Question:
trying 1 conditions and it's works
'''
INDEX($E$7:$E$13;SMALL(IF($H$7:$H$12="Not Paid";ROW($H$7:$H$12)-ROW($H$7)+1);1))
'''
trying 2 conditions and not working
'''
INDEX($E$7:$E$13;SMALL(IF($H$7:$H$12="Not Paid";$G$7:$G$12="Debit";ROW($H$7:$H$12)-ROW($H$7)+1);1))
'''
Please Help!
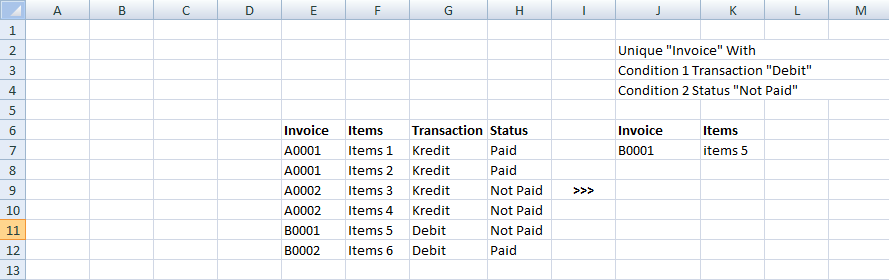
Answer: This works.
'''
{=INDEX($E$7:$E$13;
SMALL(IF($H$7:$H$12 & $G$7:$G$12 = "Not PaidDebit";
ROW($H$7:$H$12)-ROW($H$7)+1);
1)
)}
'''